Aerial crown-view tile of a tropical tree (Barro Colorado Island, Panama), acquired 20240611:
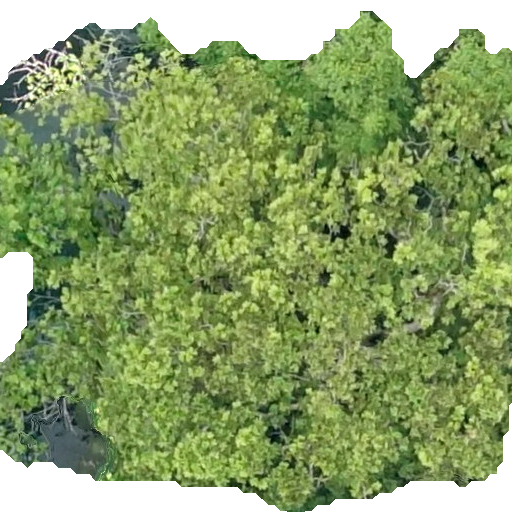
Species: Anacardium excelsum
GBIF accepted scientific name: Anacardium excelsum
Crown area: 391.42 m²